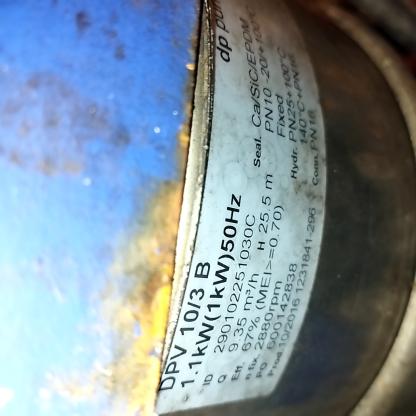
Klasa: tabliczka-znamionowa